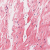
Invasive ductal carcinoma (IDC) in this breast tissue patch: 0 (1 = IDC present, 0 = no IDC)